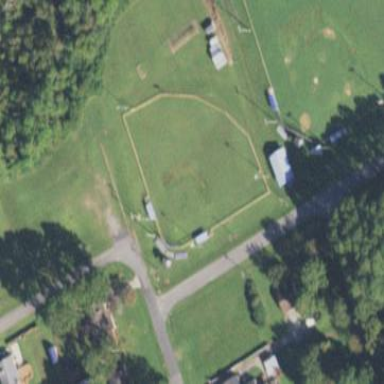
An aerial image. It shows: Baseball pitch surrounded by fence.